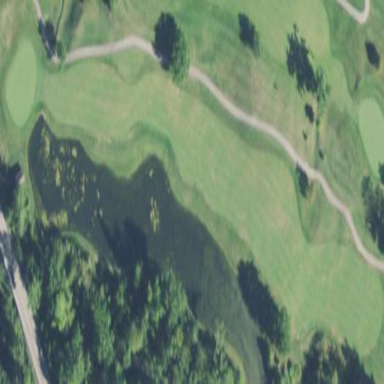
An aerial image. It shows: Grassy area designated as golf fairway.